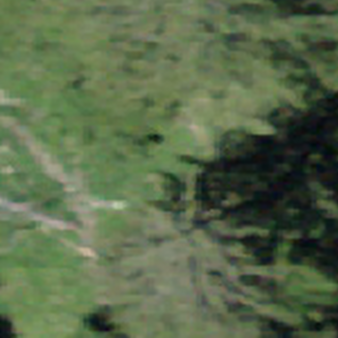
Label: other